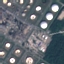
Land use / land cover class: Industrial